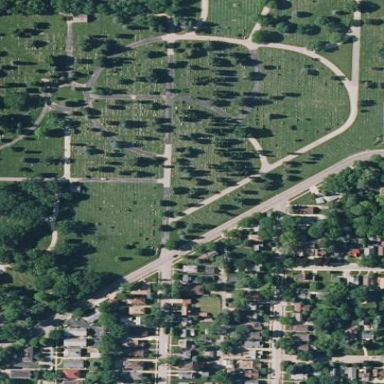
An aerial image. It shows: Cemetery.